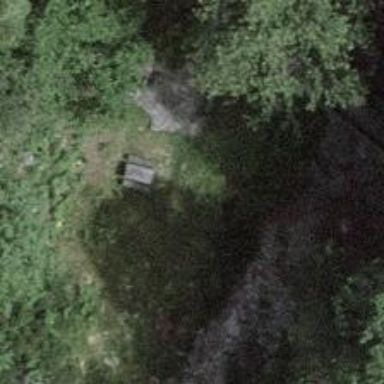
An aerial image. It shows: Picnic table located in leisure land area.